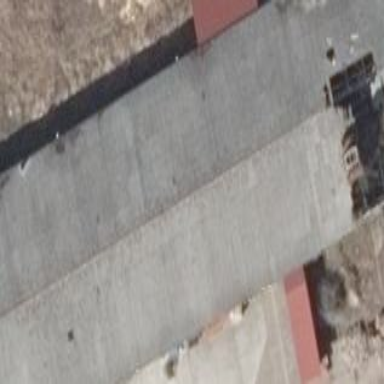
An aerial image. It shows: Industrial building.